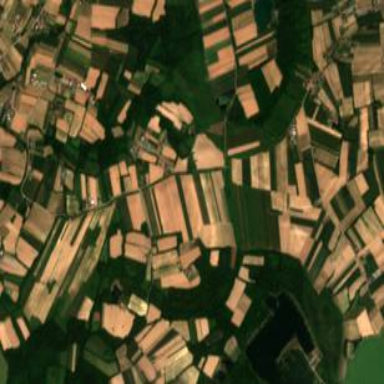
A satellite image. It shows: Picturesque farmland scene.